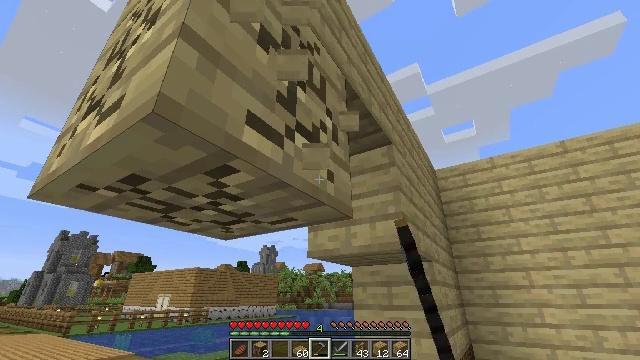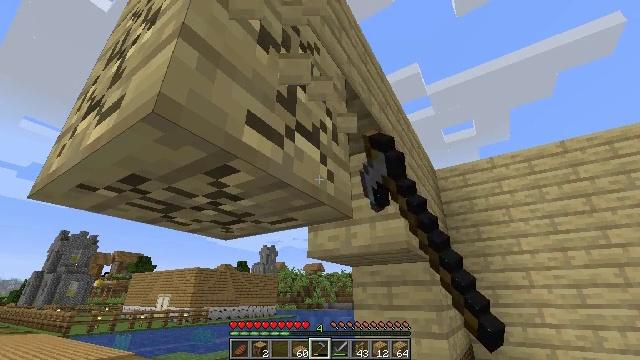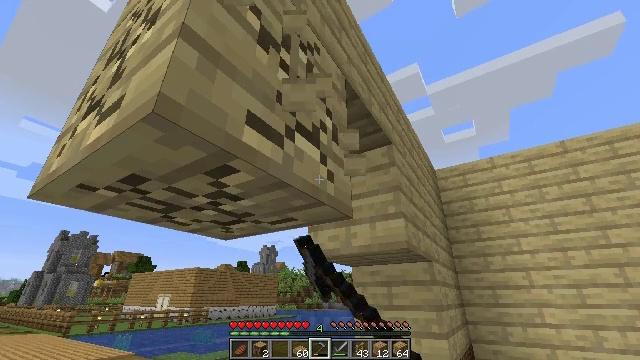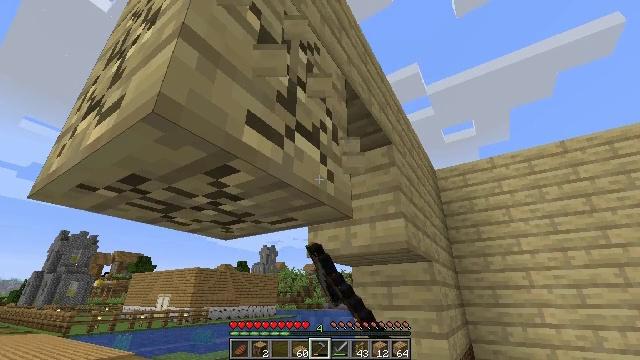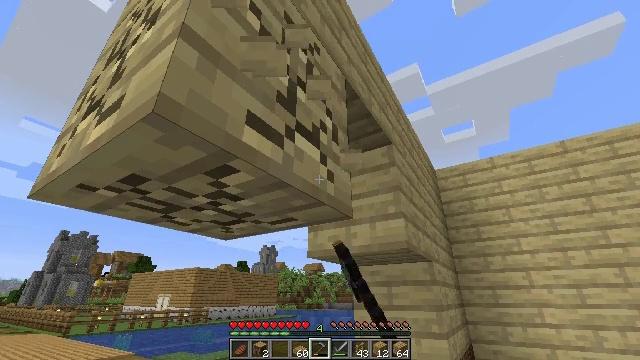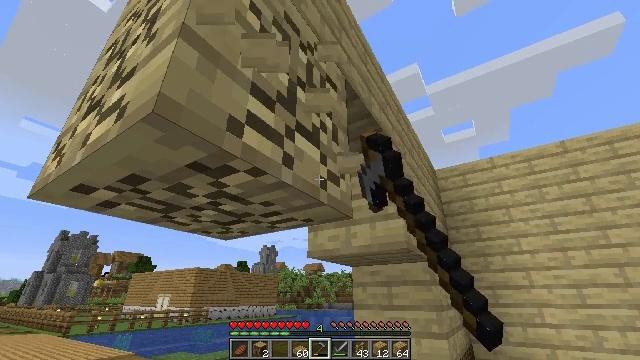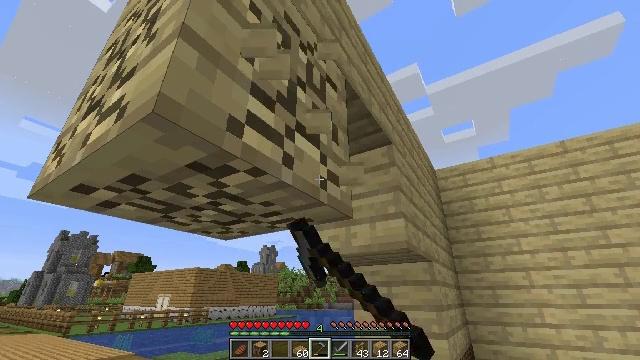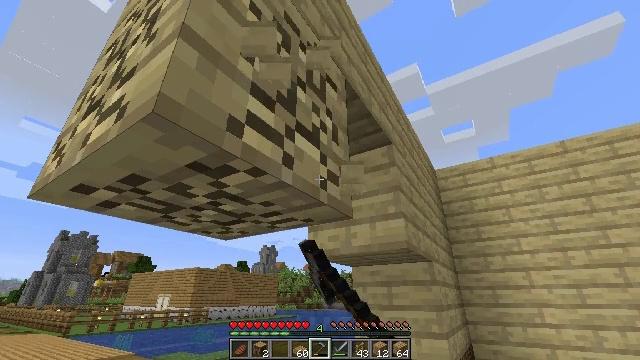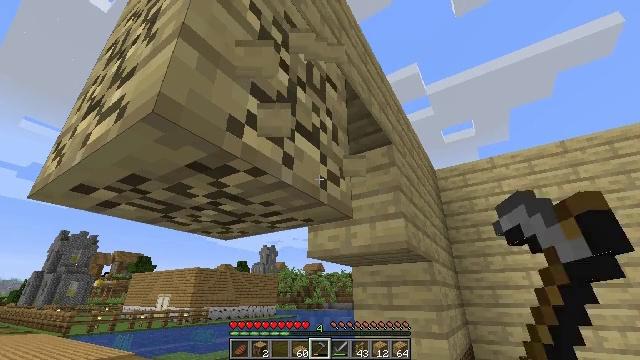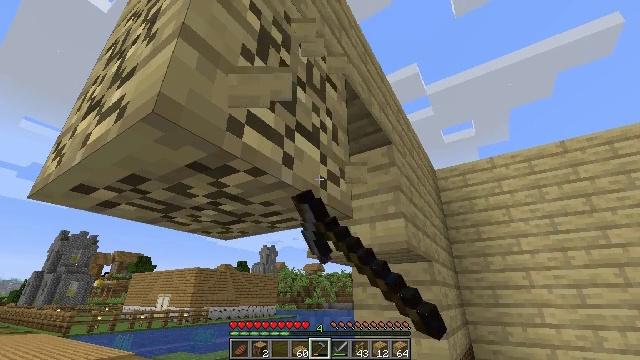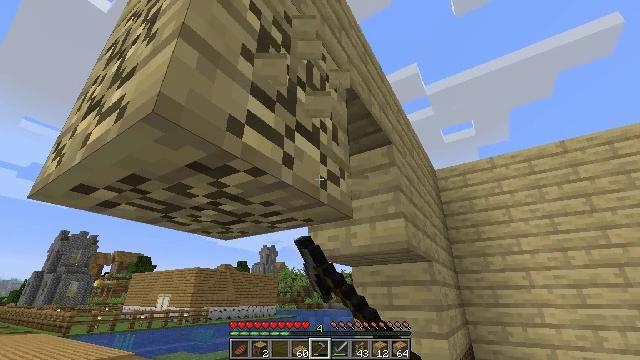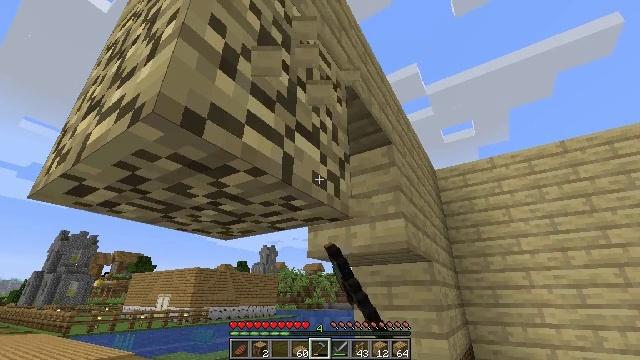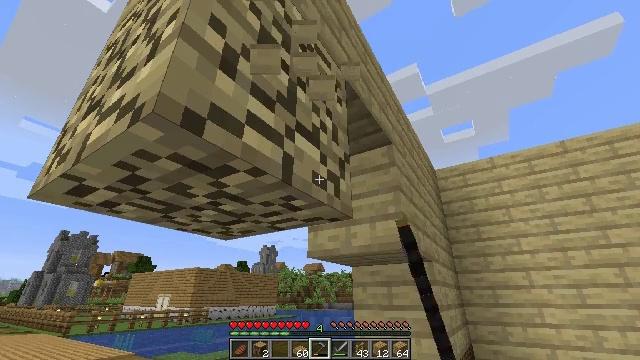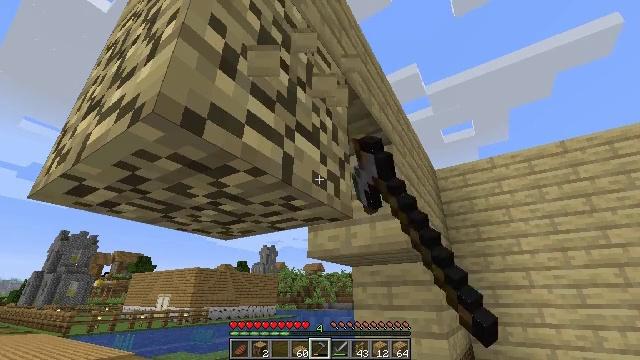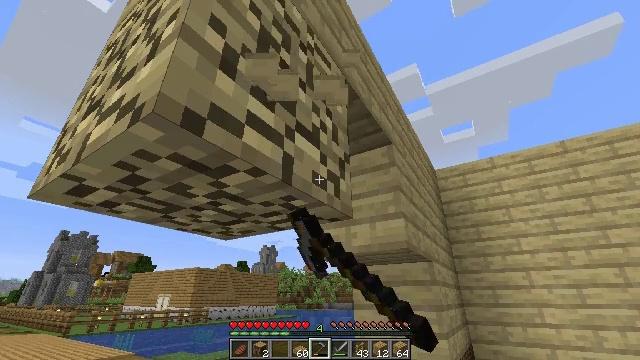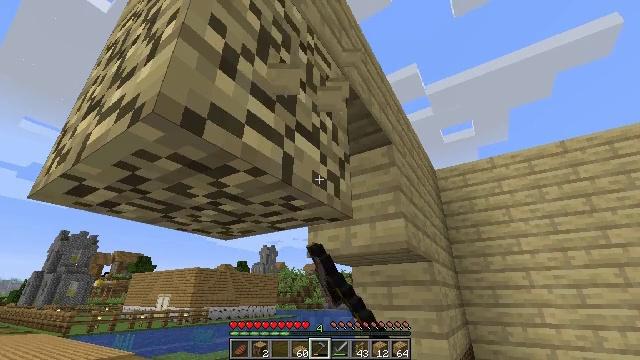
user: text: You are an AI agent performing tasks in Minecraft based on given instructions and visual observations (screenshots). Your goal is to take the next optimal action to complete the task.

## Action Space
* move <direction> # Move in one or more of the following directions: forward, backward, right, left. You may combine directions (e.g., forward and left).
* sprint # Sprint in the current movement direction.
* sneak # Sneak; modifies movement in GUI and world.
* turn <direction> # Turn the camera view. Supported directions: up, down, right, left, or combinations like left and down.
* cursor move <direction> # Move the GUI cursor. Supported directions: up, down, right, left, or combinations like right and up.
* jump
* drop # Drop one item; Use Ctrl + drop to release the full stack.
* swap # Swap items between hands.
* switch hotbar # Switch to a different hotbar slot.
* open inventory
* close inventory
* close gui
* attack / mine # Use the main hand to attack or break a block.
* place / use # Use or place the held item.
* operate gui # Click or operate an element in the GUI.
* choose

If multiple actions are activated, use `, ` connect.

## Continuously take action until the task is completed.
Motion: motion action
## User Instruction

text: Gather some birch planks.
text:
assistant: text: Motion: attack / mine
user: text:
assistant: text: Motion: attack / mine
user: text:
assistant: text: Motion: attack / mine
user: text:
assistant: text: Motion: attack / mine
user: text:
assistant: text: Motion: attack / mine
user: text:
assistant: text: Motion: attack / mine
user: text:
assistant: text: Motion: attack / mine
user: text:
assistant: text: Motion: attack / mine
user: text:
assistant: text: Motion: attack / mine
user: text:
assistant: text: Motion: attack / mine
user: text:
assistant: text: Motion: attack / mine
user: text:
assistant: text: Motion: attack / mine
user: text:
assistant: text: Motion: attack / mine
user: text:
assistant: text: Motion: attack / mine
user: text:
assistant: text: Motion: attack / mine
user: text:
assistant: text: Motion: attack / mine
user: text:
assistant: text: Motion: attack / mine
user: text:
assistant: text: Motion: attack / mine
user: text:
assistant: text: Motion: attack / mine
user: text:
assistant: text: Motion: attack / mine
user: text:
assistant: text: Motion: attack / mine
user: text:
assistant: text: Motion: attack / mine
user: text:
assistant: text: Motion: attack / mine
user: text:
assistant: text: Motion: attack / mine
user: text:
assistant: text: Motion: attack / mine
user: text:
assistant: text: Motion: turn up, attack / mine
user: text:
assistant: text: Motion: turn up, attack / mine
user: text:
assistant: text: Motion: turn right and up, attack / mine
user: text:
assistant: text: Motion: turn up, attack / mine
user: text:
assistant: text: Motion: turn up, attack / mine